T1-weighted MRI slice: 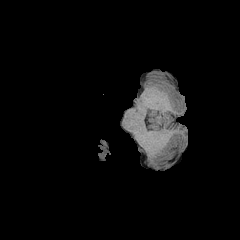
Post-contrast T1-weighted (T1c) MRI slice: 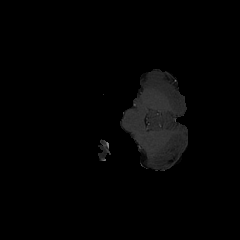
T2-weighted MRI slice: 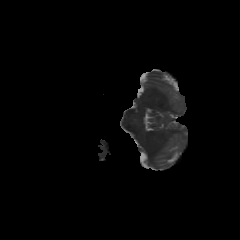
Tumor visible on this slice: no